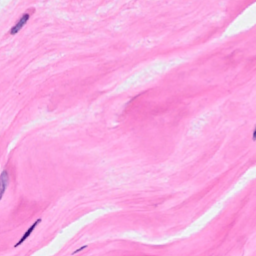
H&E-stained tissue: Breast